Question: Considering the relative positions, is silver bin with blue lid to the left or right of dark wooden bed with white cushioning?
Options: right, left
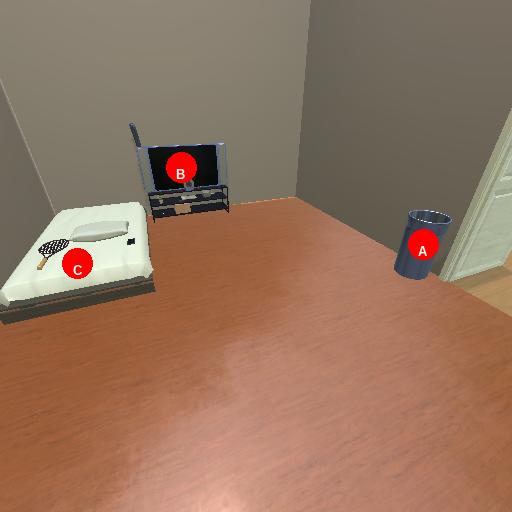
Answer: right